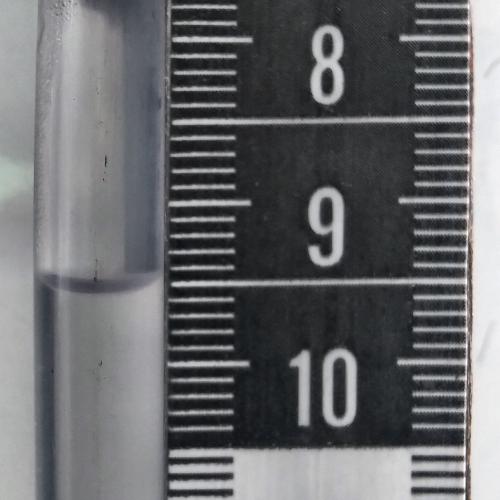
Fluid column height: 9.5 cm